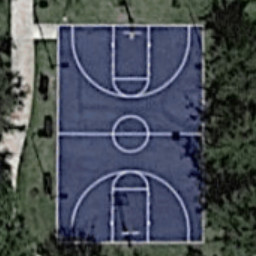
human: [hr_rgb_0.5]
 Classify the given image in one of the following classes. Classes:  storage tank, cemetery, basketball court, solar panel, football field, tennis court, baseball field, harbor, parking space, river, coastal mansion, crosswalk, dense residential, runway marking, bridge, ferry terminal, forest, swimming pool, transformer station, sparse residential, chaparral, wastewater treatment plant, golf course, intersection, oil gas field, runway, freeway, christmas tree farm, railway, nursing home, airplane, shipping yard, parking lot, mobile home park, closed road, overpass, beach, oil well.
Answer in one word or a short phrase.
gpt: basketball court